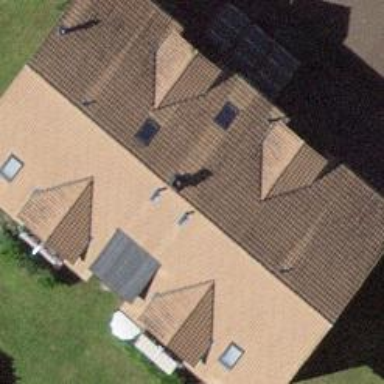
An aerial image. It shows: Gabled roof on residential building.